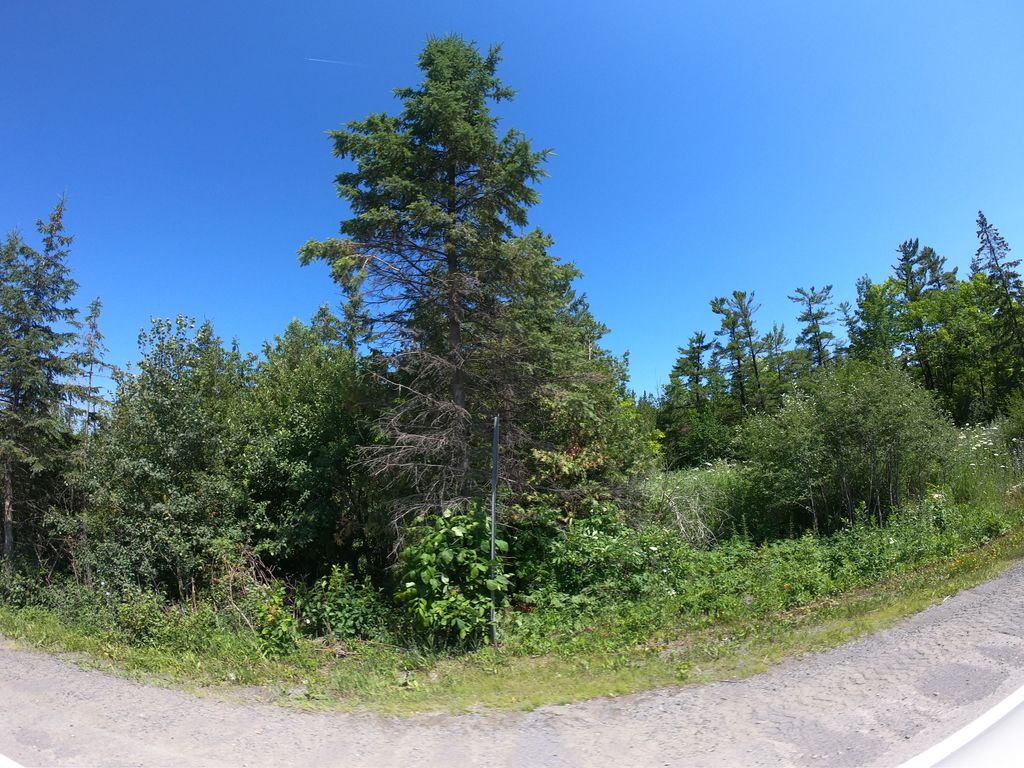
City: ottawa-gatineau